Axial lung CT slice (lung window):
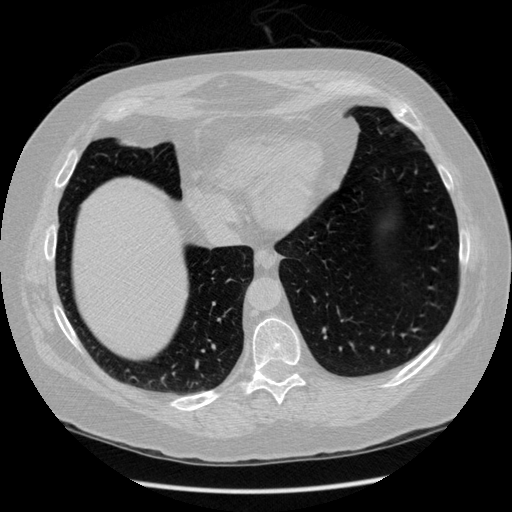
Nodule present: no